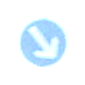
Verkehrszeichen: VorgeschriebeneVorbeifahrtRechts
Umgebung: Outdoor, Nature
Tageszeit: MorningAfternoon
Wetter: Clear
Licht: Natural
Jahreszeit: NotSpecified
Kontrast: HighContrast